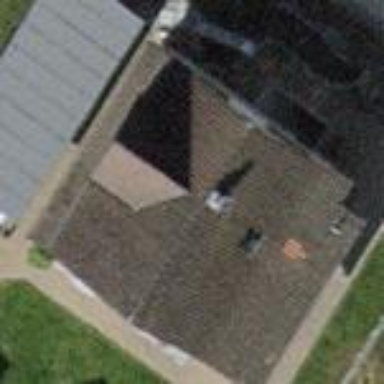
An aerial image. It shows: Detached building.